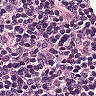
Metastatic tissue present: no